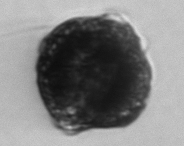
Label: Alexandrium_catenella